Interaction volume radius: 5 \u00c5
Interaction volume height: 10 \u00c5
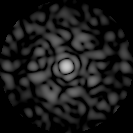
Disorder parameter: 0.8365